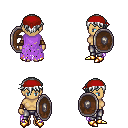
a pixel art fantasy rpg character, female body template, human, tanned skin, maroon tattered cape, metal pants, white short bangs hairstyle, red bandana, leather bracers, gold boots, shield, four views (front, back, left, right), 2x2 character sprite sheet, small pixel art, hard edges, no anti-aliasing